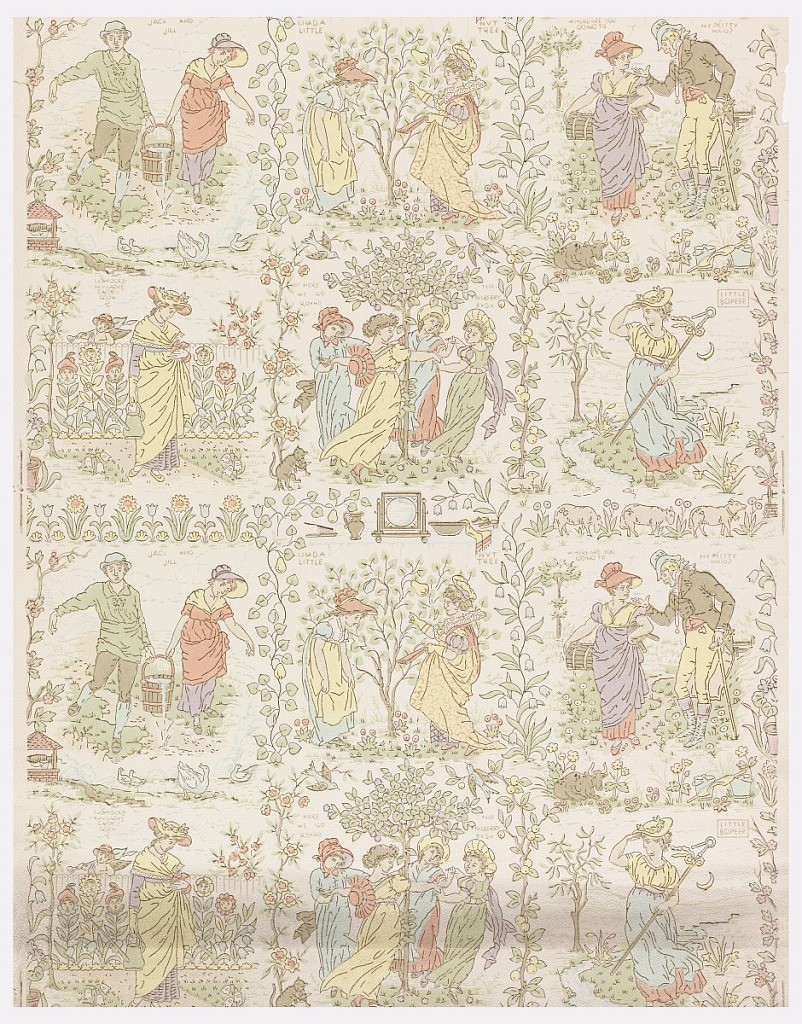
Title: Sidewall
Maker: Walter Crane, English, 1845–1915
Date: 1875–1900
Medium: Machine-printed, oil colors, textured ground
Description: Vertical rectangle. Children's paper with nursery rhymes, showing a repeat of six scenes in two rows: Jack and Jill, I had a little nut tree, My pretty maid; and My lady's garden, The mulberry bush, Little Bo-Peep. In pastel colors, principally pink, yellow, blue and green on an off-white ground.